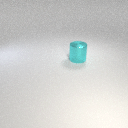
large cyan metal cylinder